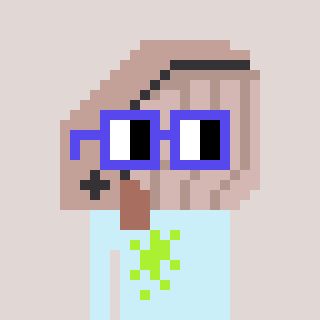
a pixel art character with square blue glasses, a whale-shaped head and a cold-colored body on a warm background